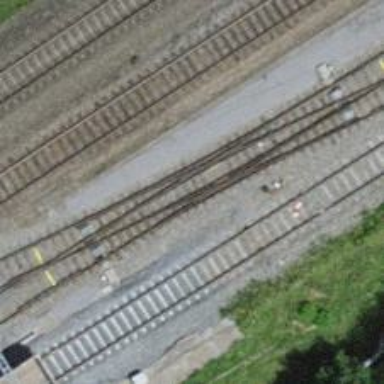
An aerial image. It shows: Railway switch.